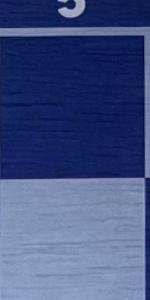
Label: Empty